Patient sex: F
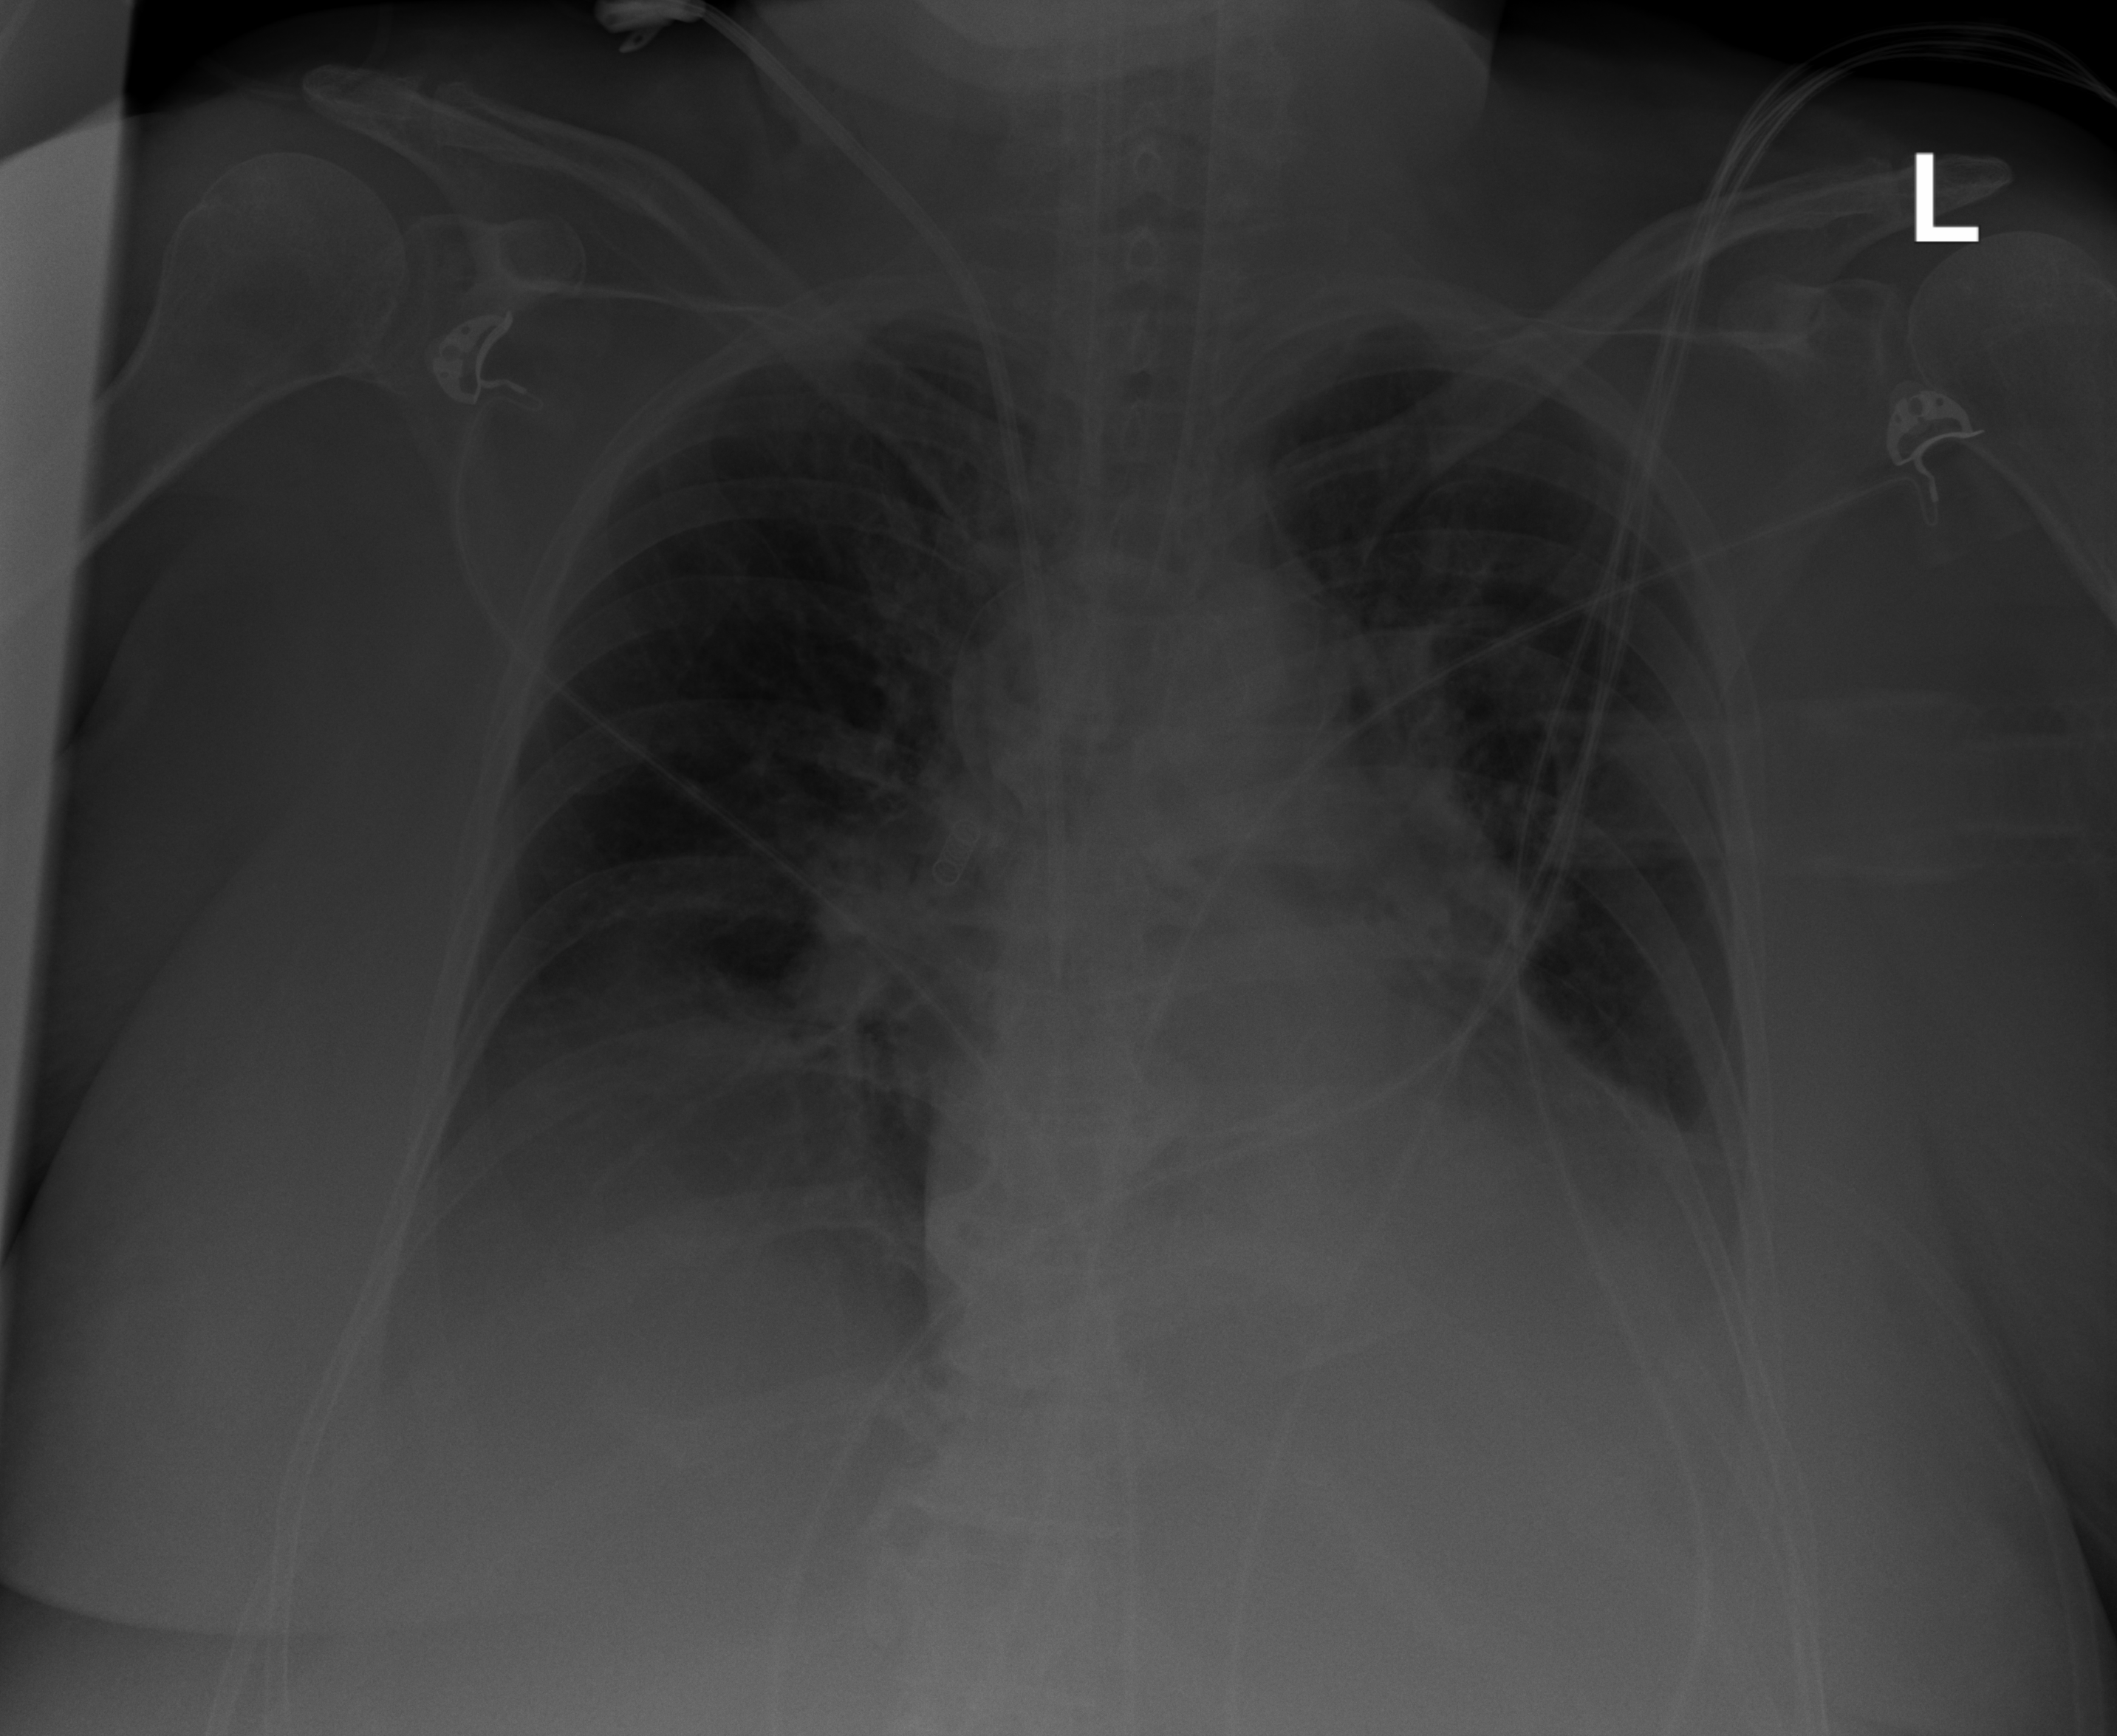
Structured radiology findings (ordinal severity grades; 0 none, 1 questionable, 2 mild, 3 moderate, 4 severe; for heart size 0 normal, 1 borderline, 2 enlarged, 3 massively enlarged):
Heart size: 1
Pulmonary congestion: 2
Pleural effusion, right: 2
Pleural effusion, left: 2
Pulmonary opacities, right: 1
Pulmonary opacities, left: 0
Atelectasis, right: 2
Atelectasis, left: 2